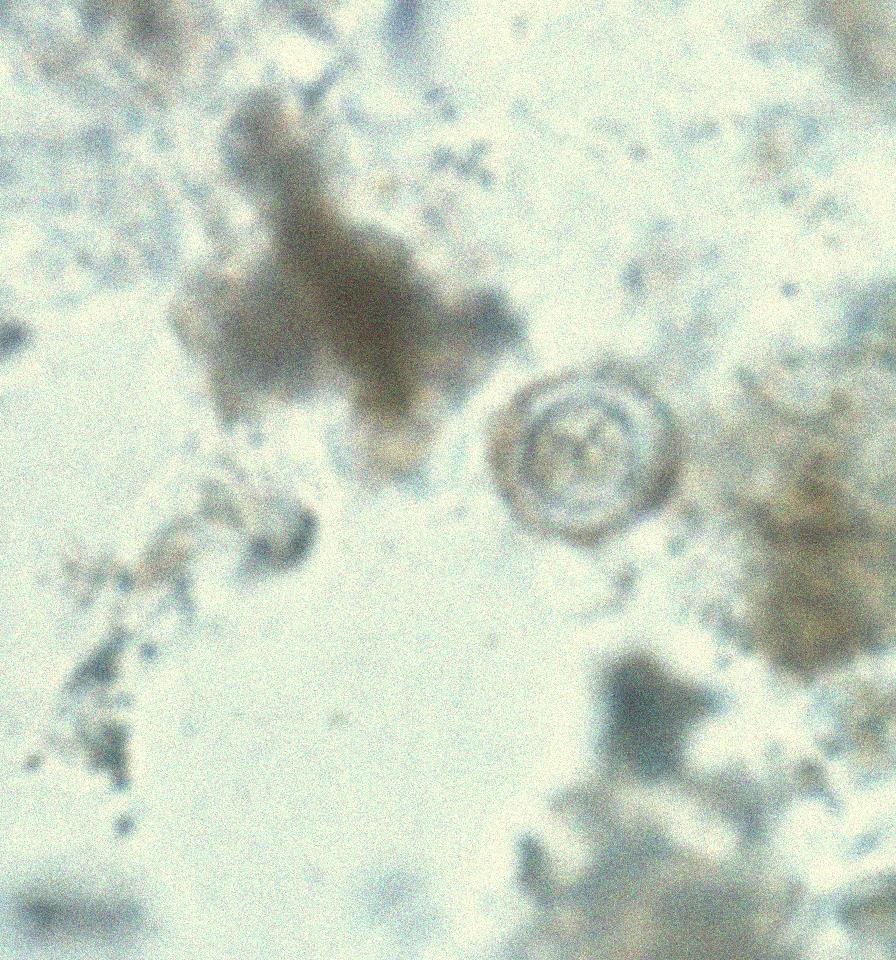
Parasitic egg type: Hymenolepis nana